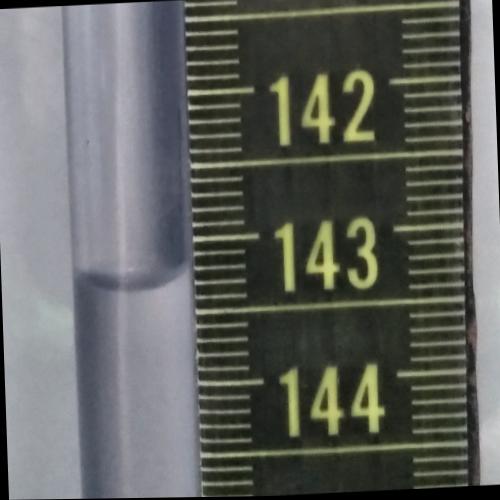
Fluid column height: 143.3 cm